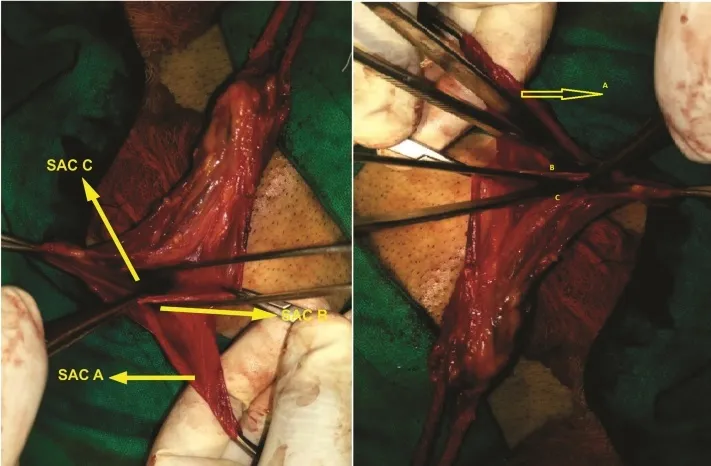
Showing three adjacent indirect sacs adjacent to each other, one unopened sac (A), two indirect sacs (B & C).
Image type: medical_photograph (other_medical_photograph)